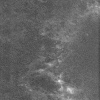
Atmospheric dust classification: not_dusty